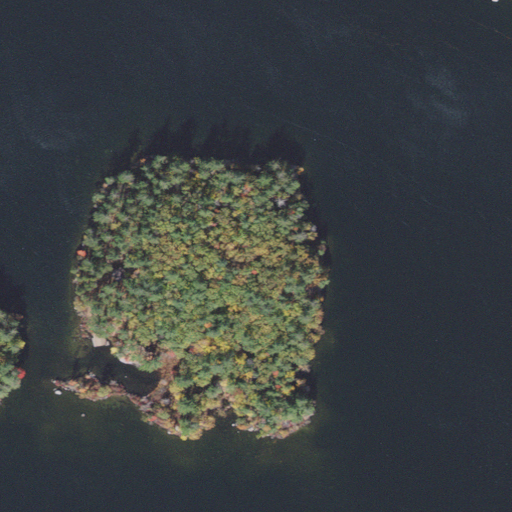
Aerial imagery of island in New Hampshire named Three Islands containing open water, mixed forest, evergreen forest, deciduous forest, and grassland